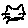
Label: cat